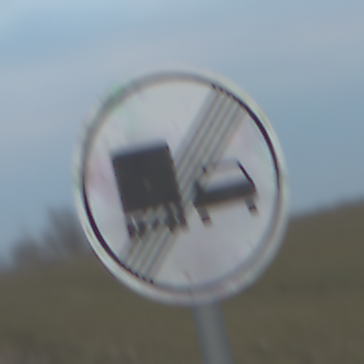
Verkehrszeichen: EndeUeberholverbotKraftfahrzeuge
Umgebung: Outdoor, RoadRail
Tageszeit: SunriseSunset
Wetter: PartlyCloudy
Licht: Natural
Jahreszeit: NotSpecified
Kontrast: LowContrast